Question: :
(Client side) The template:
'''
<template name="feedback">
<h1>The Image</h1>
<img src="{}" alt=""/>
</template>
'''
(Client side) Calling the mail function:
'''
var dataContext={
image: canvas.toDataURL('image/png')
};
var html=Blaze.toHTMLWithData(Template.feedback, dataContext);
Meteor.call('feedback', html);
'''
(Server side):
'''
Email.send({
to: 'xxx',
from: 'xxx',
subject: 'xxx',
html: html
});
'''
A nice email with an embedded image.
I get a mail partially html, partially 'raw' text. I have no clue to why.

This is a part of what I see in the raw email:
'''
Content-Type: text/html; charset=utf-8
Content-Transfer-Encoding: quoted-printable
<h1>The Image</h1>
=20=20=20=20<img =
src=3D"data:image/png;base64,iVBORw0KGgoAAAANSUhEUgAAB4AAAALKCAYAAADTWUxrAA
'''
Any ideas?
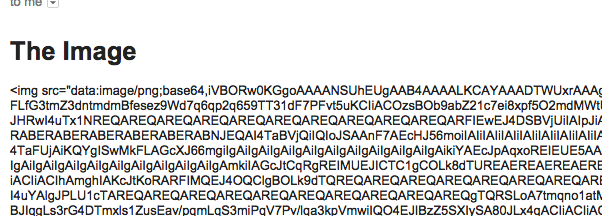
Answer: Gmail, as well as many other clients, do not allow you to use base64 as a source in an img tag. There are ways around this though:
First and easiest might be to just keep the image on your server and put a url into the image source tag. This has the added benefit of being able to handle some tracking (some additional development required).
Second would be to use a third party mail system and send them the image and the HTML and set it up this way. This might be good for a number of reasons but it doesn't really answer your question.
Finally you can do this in an email template like you have by adding a multipart multitype boundary solution very similar to this answer:
<URL>